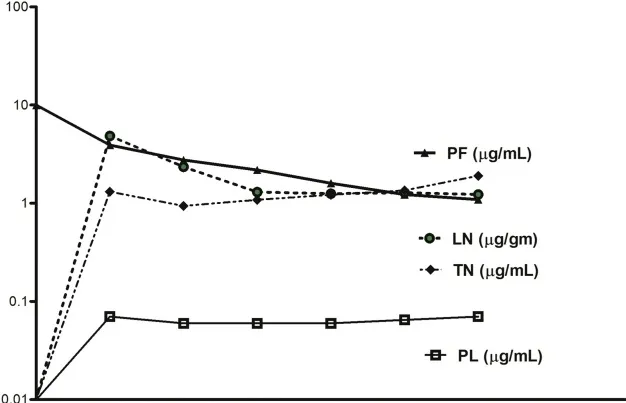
In this patient with malignant peritoneal mesothelioma, doxorubicin concentrations in peritoneal fluid (PF), plasma (PL), mesothelioma tumor nodules (TN) and lymph nodes (LN) within the small bowel mesentery were determined. High concentrations of drug were present within small tumor nodules bathed by the chemotherapy solution. Similar high concentrations of doxorubicin were present in lymph nodes buried within the mesenteric fat of the small bowel.
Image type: pathology (masson_trichrome)